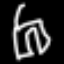
Label: pants